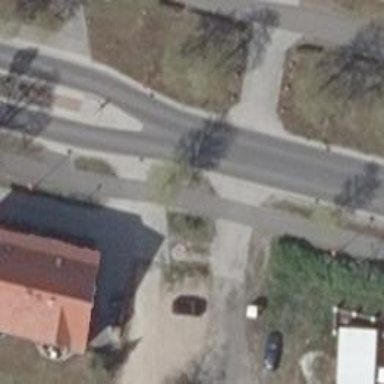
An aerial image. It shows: Asphalt road with primary highway designation. There are separate sidewalks on both sides.